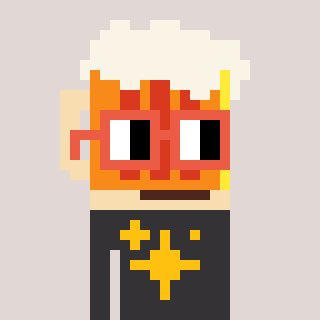
a pixel art character with square orange glasses, a beer-shaped head and a grayscale-colored body on a warm background